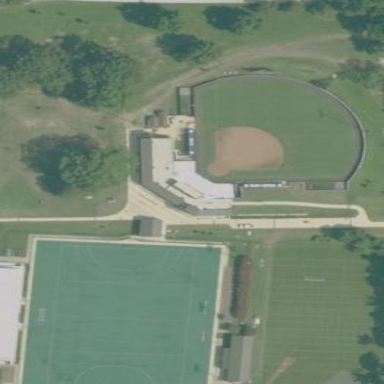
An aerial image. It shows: Artificial turf field hockey pitch.